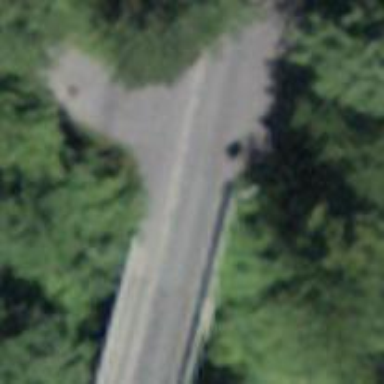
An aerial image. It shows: Passing place on the road.